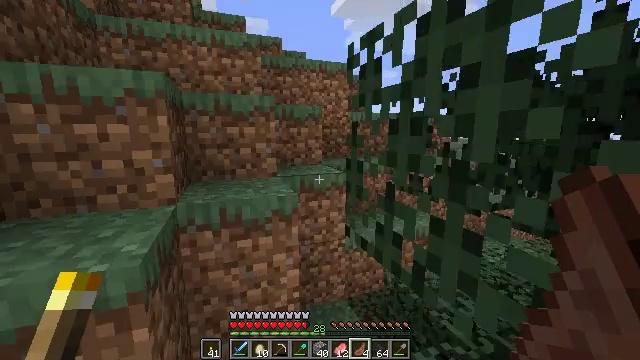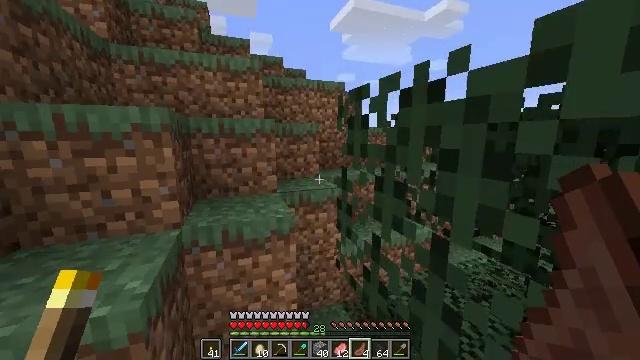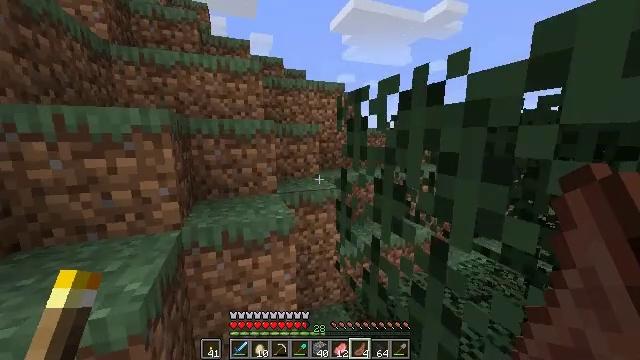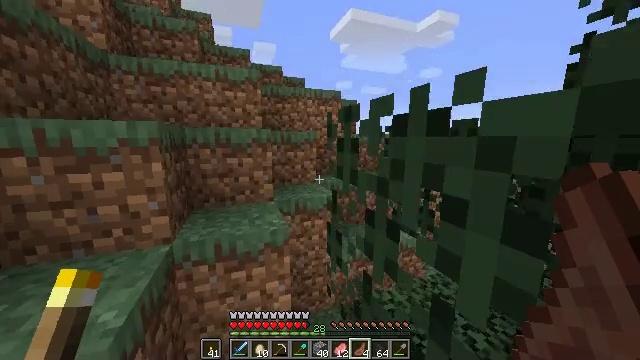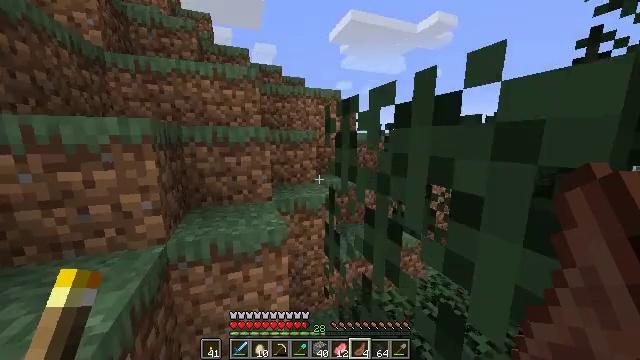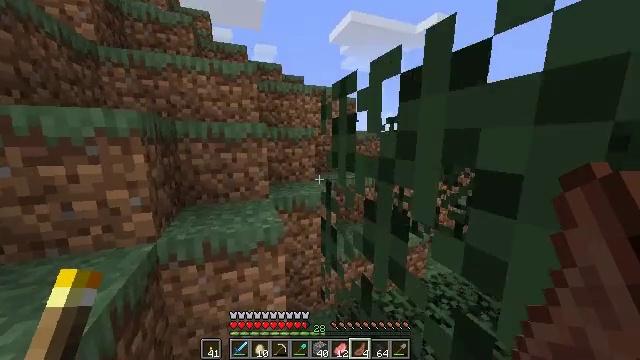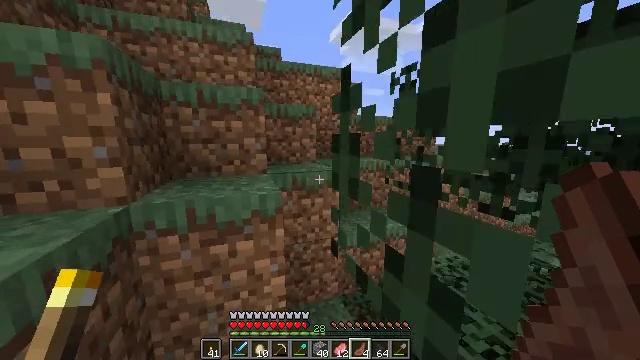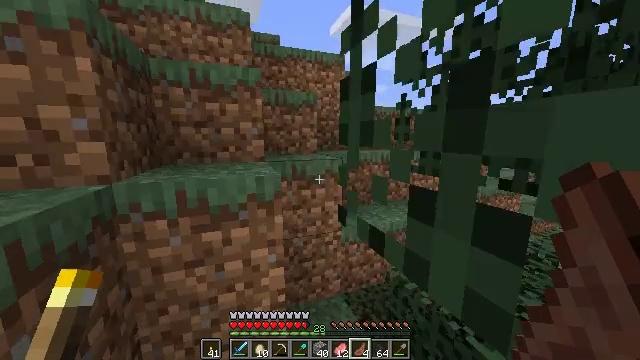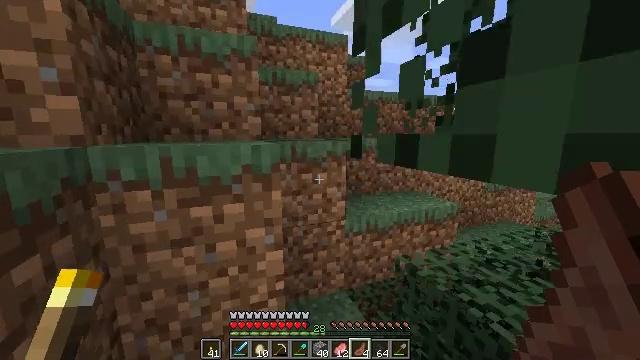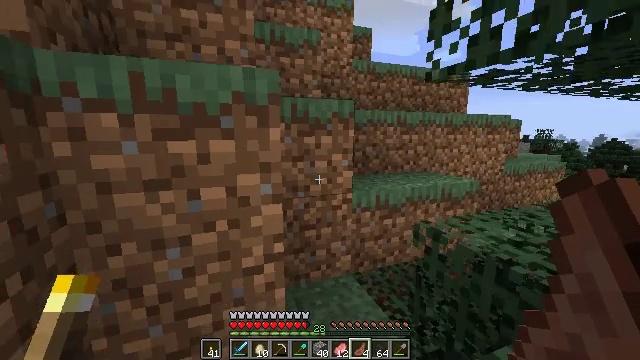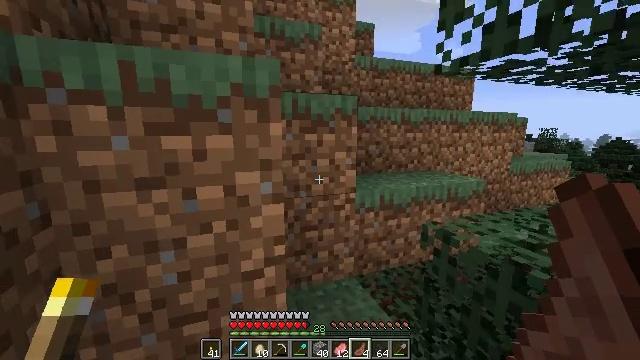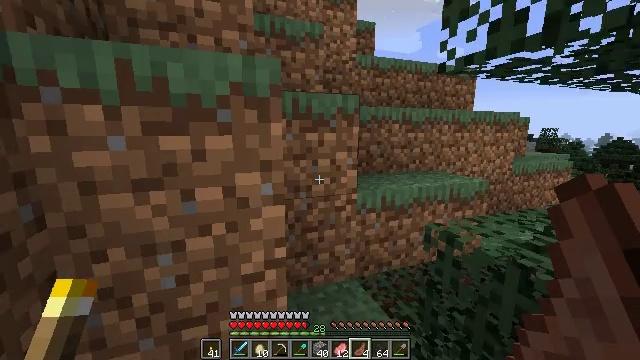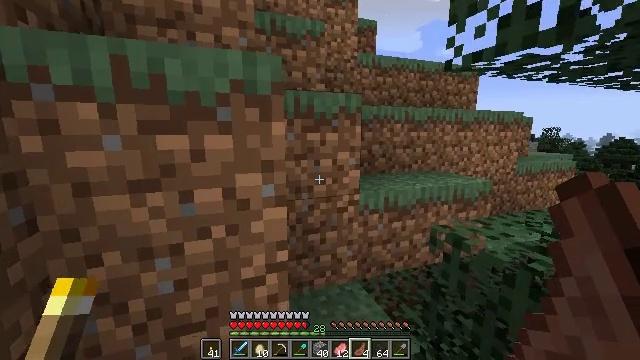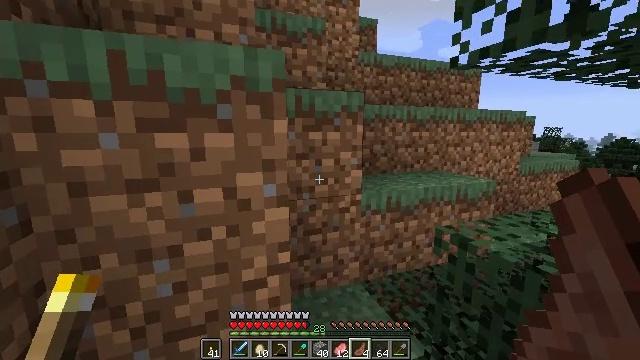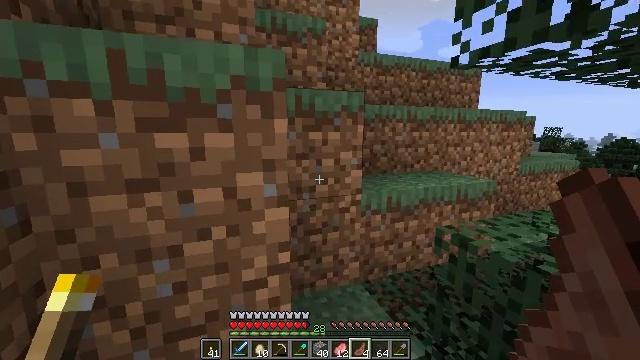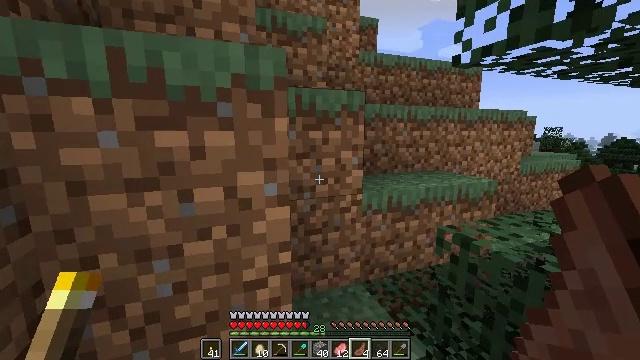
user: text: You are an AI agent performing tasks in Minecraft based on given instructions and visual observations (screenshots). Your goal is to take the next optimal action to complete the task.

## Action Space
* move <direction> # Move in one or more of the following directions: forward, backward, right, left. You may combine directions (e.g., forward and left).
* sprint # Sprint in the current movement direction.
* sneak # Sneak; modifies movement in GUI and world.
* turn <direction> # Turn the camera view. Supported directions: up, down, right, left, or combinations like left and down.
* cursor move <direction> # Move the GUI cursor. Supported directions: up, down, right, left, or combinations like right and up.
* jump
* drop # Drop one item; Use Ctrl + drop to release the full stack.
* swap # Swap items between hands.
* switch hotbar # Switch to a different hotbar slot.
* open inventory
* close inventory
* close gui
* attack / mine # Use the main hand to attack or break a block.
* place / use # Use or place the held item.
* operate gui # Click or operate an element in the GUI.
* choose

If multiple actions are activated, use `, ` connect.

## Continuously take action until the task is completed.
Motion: motion action
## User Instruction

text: Hunt animals.
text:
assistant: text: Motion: move forward, jump
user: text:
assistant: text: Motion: move forward, jump
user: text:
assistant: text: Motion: move forward, jump
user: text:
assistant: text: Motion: move forward, jump
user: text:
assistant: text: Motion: move forward
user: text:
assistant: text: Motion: no_op
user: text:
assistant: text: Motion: no_op
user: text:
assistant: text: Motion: no_op
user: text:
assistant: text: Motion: no_op
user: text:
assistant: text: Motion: no_op
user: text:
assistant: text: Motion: no_op
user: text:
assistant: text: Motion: no_op
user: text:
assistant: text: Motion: no_op
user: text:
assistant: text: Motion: no_op
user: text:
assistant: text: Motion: no_op
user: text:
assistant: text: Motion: no_op
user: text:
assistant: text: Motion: no_op
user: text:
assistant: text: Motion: no_op
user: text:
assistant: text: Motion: no_op
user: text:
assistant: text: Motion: no_op
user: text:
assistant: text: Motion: no_op
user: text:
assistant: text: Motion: no_op
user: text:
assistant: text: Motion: no_op
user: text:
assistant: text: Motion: no_op
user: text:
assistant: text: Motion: no_op
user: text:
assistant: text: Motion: no_op
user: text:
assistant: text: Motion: no_op
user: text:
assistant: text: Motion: no_op
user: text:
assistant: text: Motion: no_op
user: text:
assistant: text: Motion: no_op